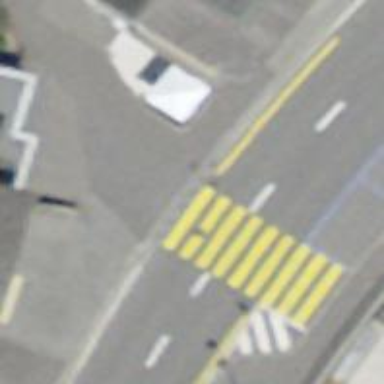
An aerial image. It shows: Uncontrolled zebra crossing on the road.